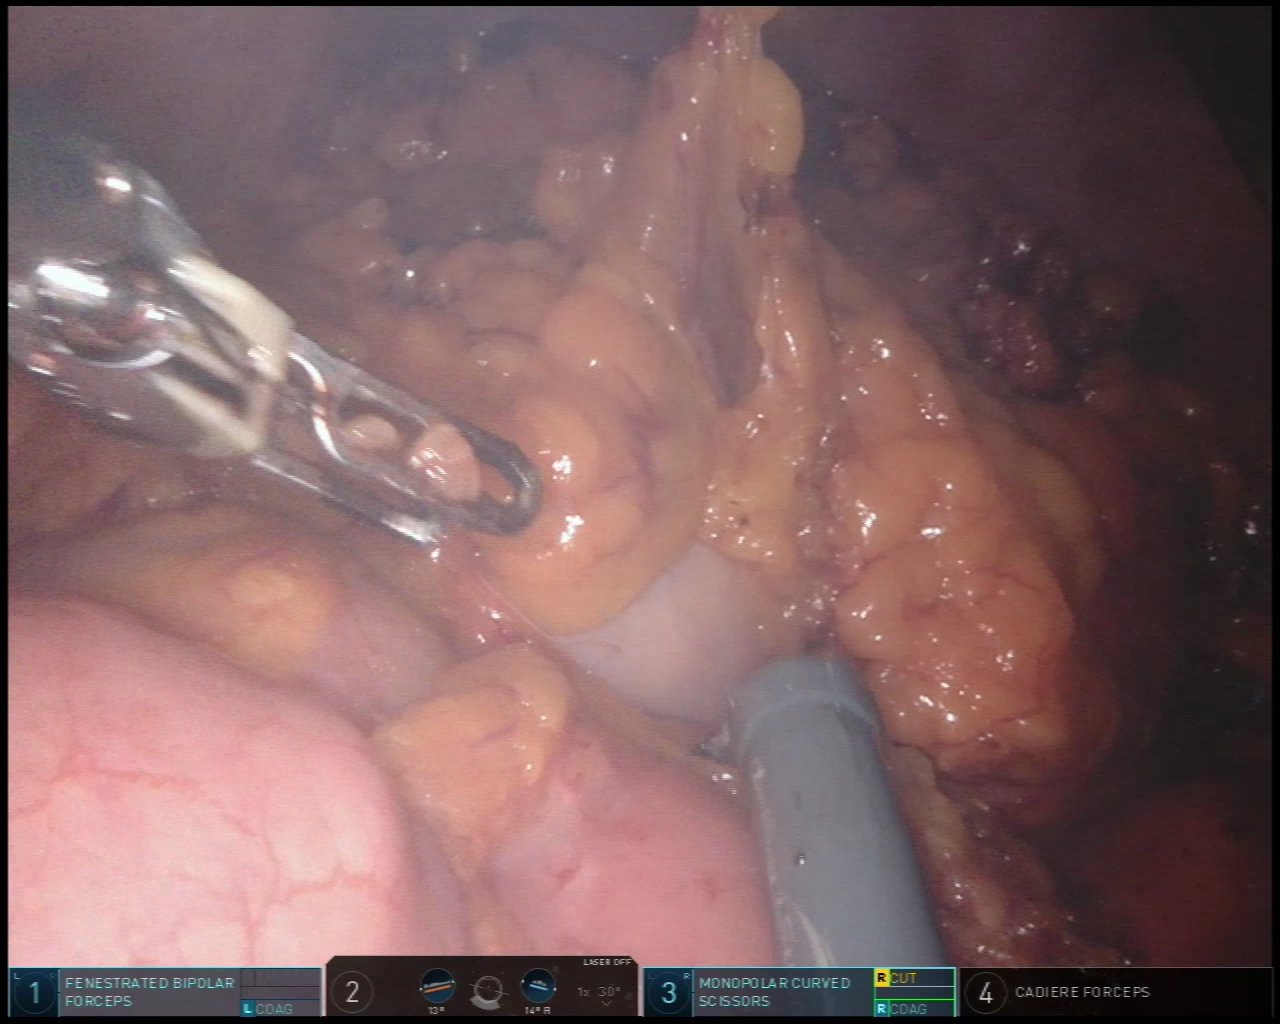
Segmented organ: stomach
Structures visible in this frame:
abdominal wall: yes
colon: yes
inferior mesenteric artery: no
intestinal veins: no
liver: no
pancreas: no
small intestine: no
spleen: no
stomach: yes
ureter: no
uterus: no
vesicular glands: no